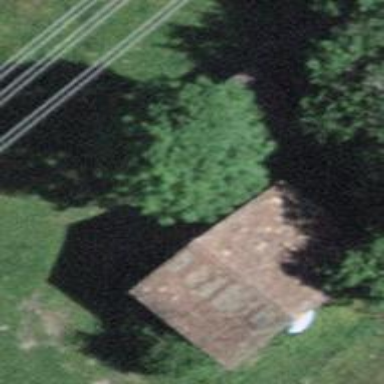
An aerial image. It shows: Rural barn.